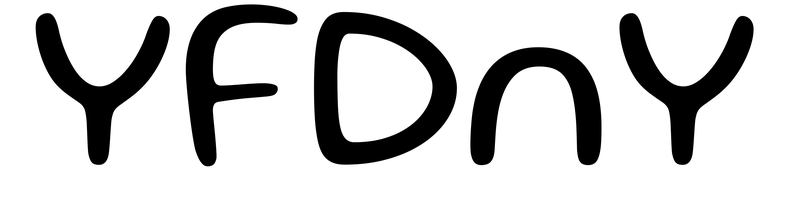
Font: Gluten_Light